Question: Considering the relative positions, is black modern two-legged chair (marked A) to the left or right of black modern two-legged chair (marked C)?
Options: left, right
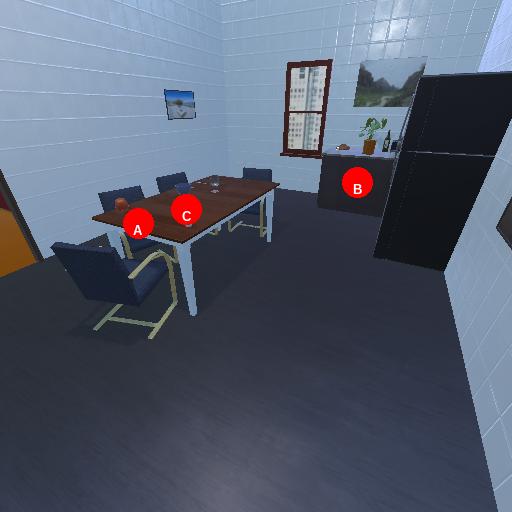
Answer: left